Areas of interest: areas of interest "Theater"
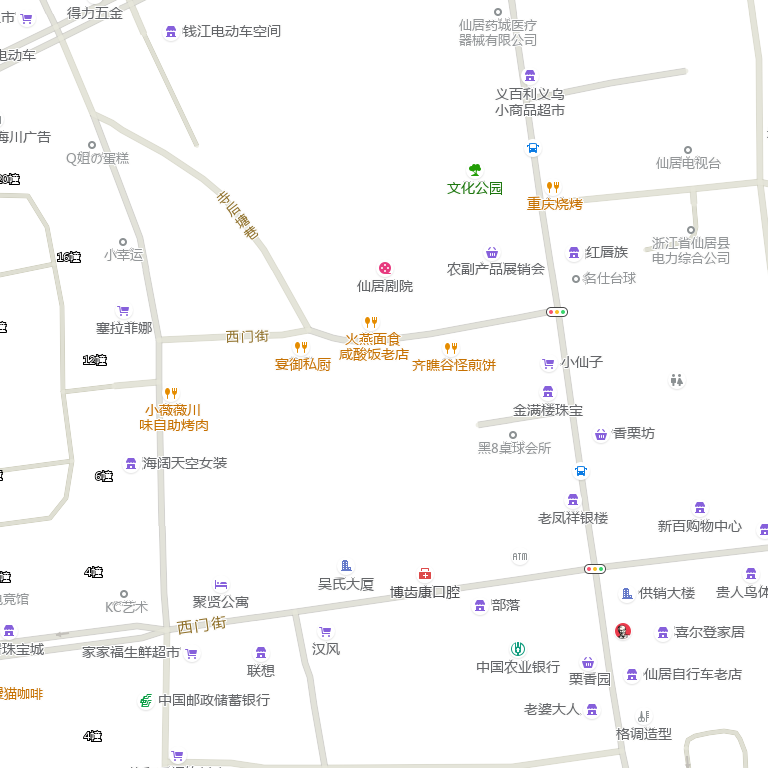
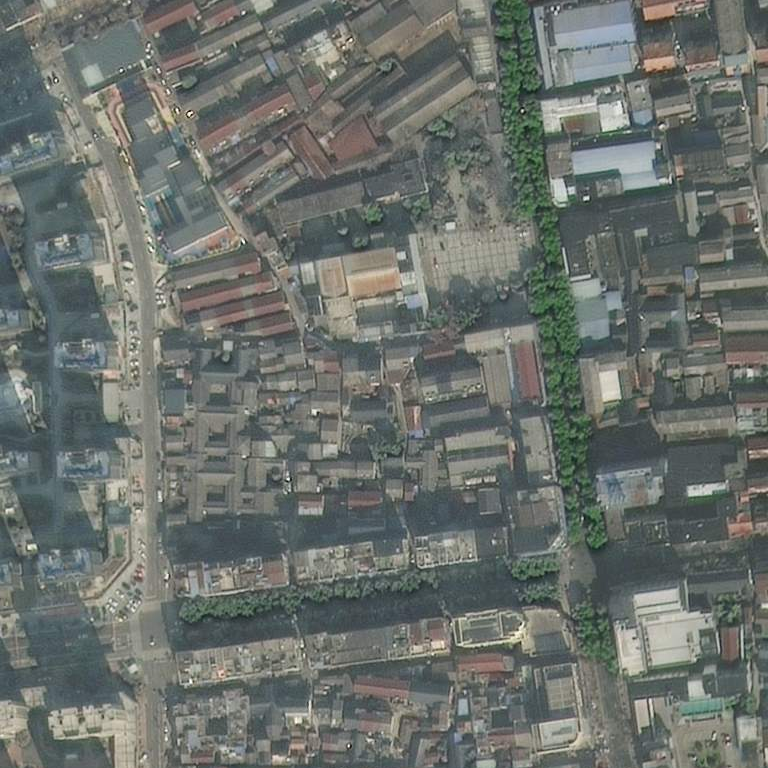